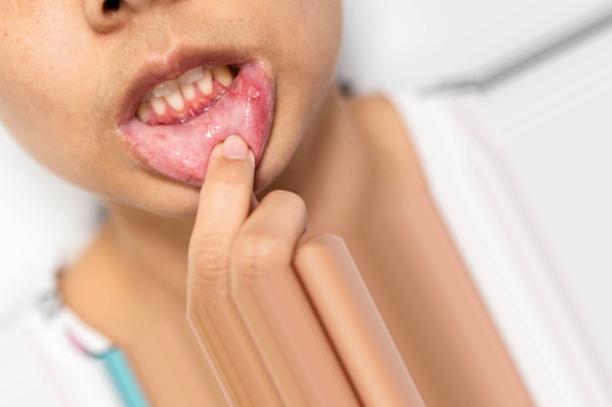
Condition: Mouth Ulcer